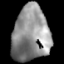
Tissue: skin
Cell type: Others
Senescence score: 0.6991
Nuclear area (px): 1990
Mean DAPI intensity: 143.088